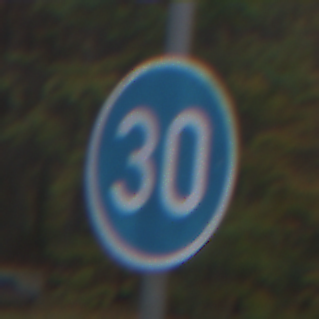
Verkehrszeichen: VorgeschriebeneMindestgeschwindigkeit
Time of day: SunriseSunset
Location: Outdoor (Nature)
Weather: PartlyCloudy
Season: Autumn
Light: Natural